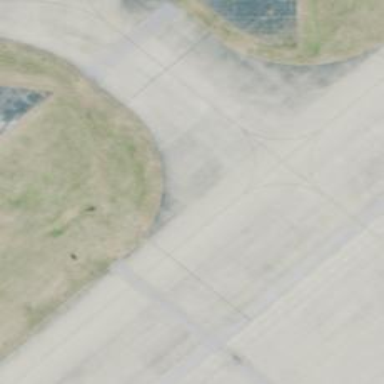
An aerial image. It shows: Image of taxiway at airport.